Question: I'm developing my first iOS application that uses RestKit 0.2 and Core Data. Most of the time I have followed this great tutorial <URL>
however it doesn't fit my requirements since it describes embedded JSON objects and I need to create separate objects. Here is a simplified scenario of my app structure:
'''
"application": [
{
"appId": "148",
"appName": ...
.
.
.
(more attributes)
}
],
"image": [
{
"imgId": "308",
"appId": "148",
"iType": "screenshot",
"iPath": ..
.
.
.
},
{
"imgId": "307",
"appId": "148",
"iType": "logo",
"iPath": ...
.
.
.
}
]
'''
I have created a data model that contains two entities and set the relationship between them in a way that one application may have more than one image and one image may only belong to one application:

I have used mogenerator to create classes represented by entities.
I can successfully map the entity to Application object using the following code:
'''
NSDictionary *parentObjectMapping = @{
@"appId" : @"appId"
};
// Map the Application object
RKEntityMapping *applicationMapping = [RKEntityMapping mappingForEntityForName:NSStringFromClass([Application class]) inManagedObjectStore:managedObjectStore];
applicationMapping.identificationAttributes = @[ @"appId" ];
[applicationMapping addAttributeMappingsFromDictionary:@{
@"appName" : @"name",
@"appCat" : @"category",
@"appType" : @"type",
@"compName" : @"companyName",
@"compWeb" : @"companyWebsite",
@"dLink" : @"downloadWebLink",
@"packageName" : @"appStoreLink",
@"osMinVer" : @"minRequirements",
@"appCost" : @"cost",
@"appDescription" : @"appDescription"
}];
[applicationMapping addAttributeMappingsFromDictionary:parentObjectMapping];
// Register our mappings with the provider
[manager addResponseDescriptorsFromArray:@[
[RKResponseDescriptor responseDescriptorWithMapping:applicationMapping
pathPattern:nil
keyPath:@"application"
statusCodes:RKStatusCodeIndexSetForClass(RKStatusCodeClassSuccessful)]
]];
'''
Now I have a problem when mapping the JSON to the image object with the appropriate relationship between Image and Application. How can I add the mapping between the two Entities? Is my data model correct or I'm missing something?
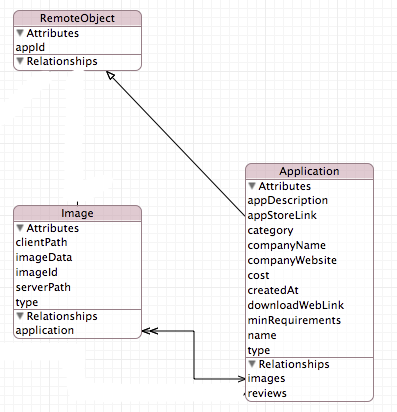
Answer: You want to use foreign key mapping to allow RestKit to connect the objects.
You need to add an image mapping and it should have an attribute to hold the 'appId'. Then, you need to add a connection relationship:
'''
[imageMapping addConnectionForRelationship:@"application" connectedBy:@{ @"appId": @"appId" }];
'''
Which tells RestKit to use the 'appId' attribute on the image instances to connect to application instances with the corresponding 'appId' and to save the result in the 'application' relationship.